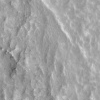
Atmospheric dust classification: not_dusty